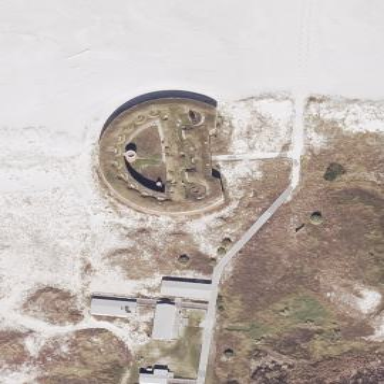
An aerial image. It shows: Historic fort building.